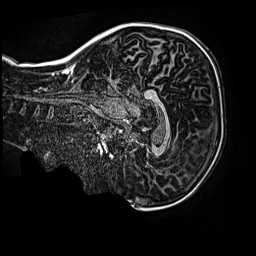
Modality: MP2RAGE
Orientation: sagittal
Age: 10
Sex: male
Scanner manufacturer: siemens
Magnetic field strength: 3 T
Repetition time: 4 s
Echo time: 0.00299 s